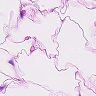
Metastatic tissue present: no